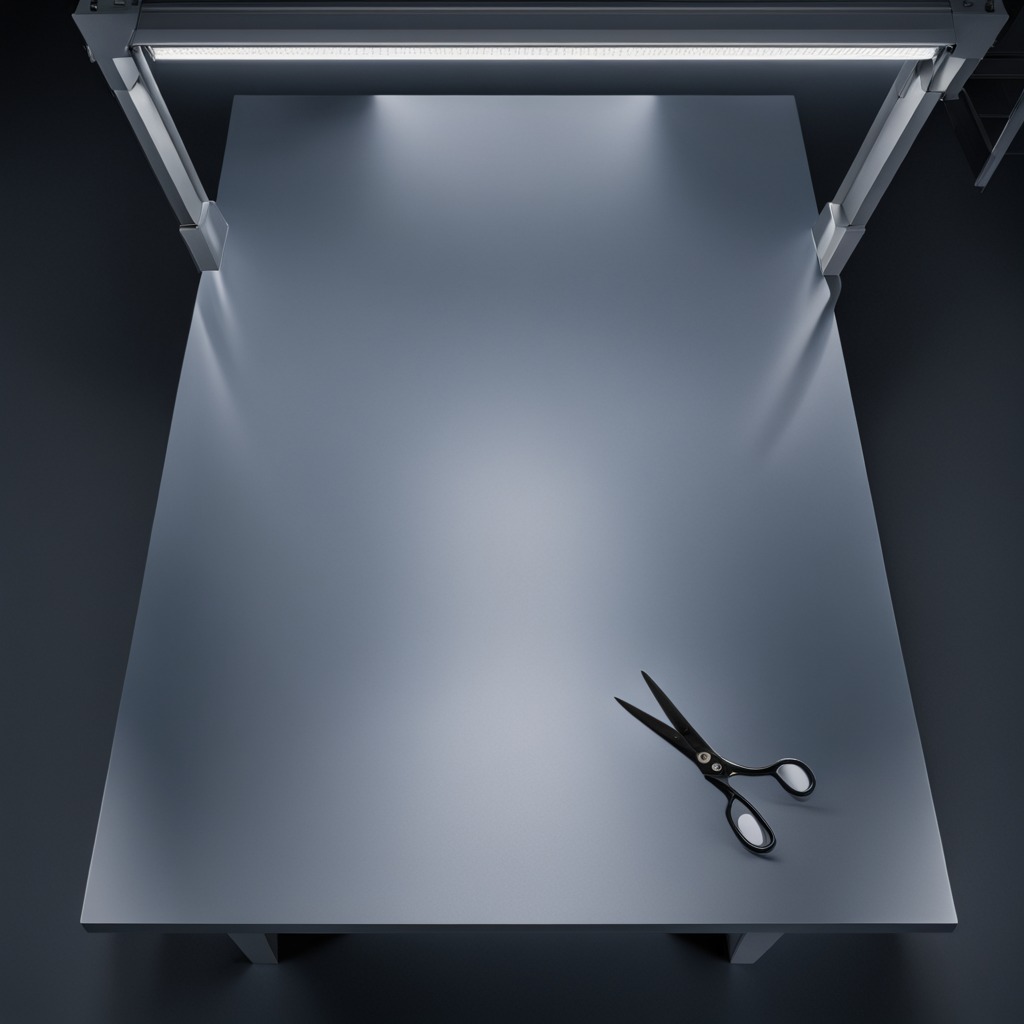
A scissor lying on the tabletop